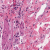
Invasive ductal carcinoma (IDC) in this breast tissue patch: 0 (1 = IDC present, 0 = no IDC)